Field crop: maize
Growth stage: 1
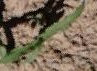
Species: maize